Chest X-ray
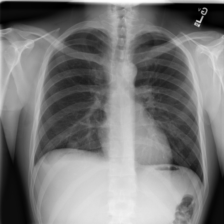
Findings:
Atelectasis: negative
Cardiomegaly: negative
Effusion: positive
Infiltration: negative
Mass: negative
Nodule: positive
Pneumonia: negative
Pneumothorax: negative
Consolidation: negative
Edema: negative
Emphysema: negative
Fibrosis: negative
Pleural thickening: negative
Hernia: negative